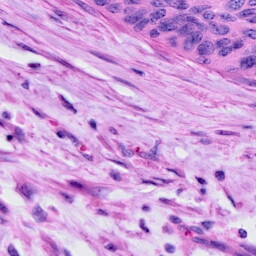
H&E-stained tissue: Cervix